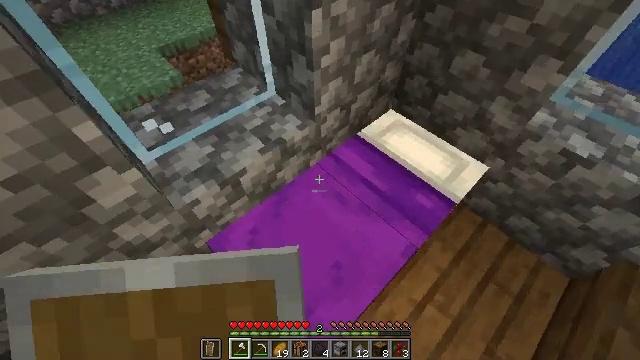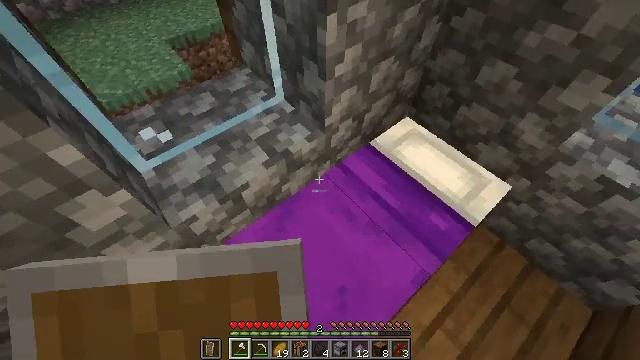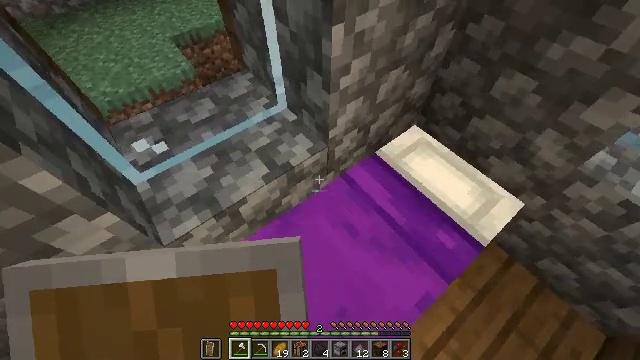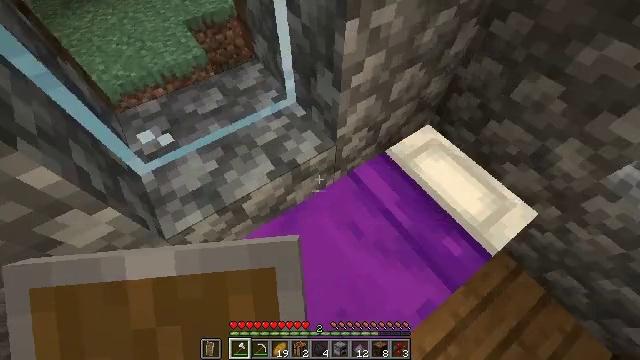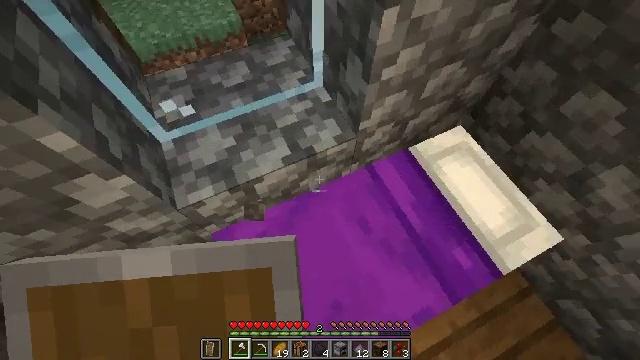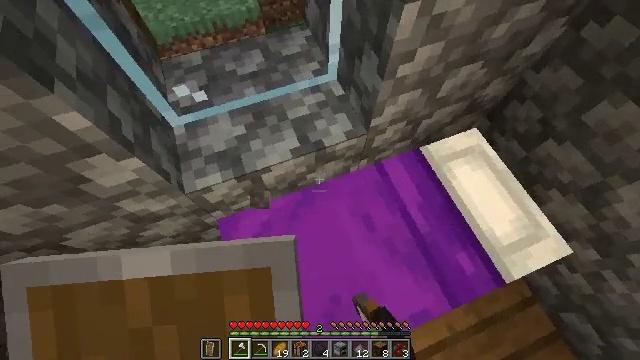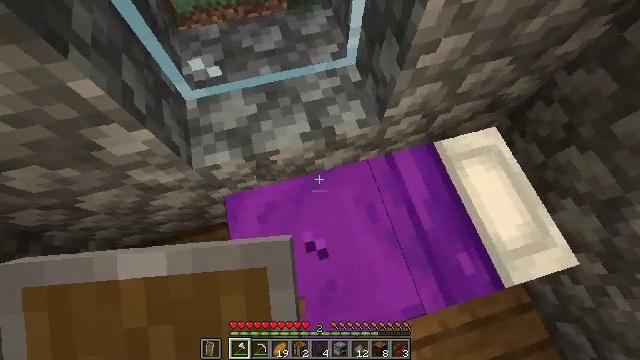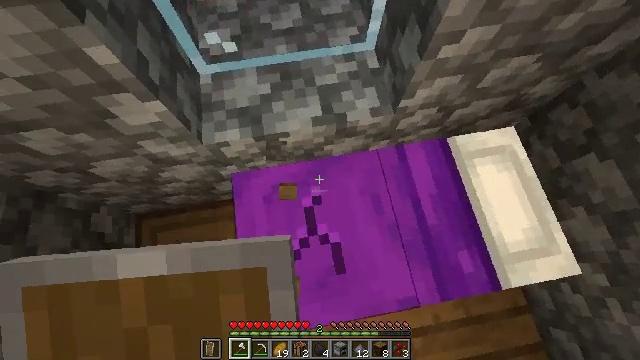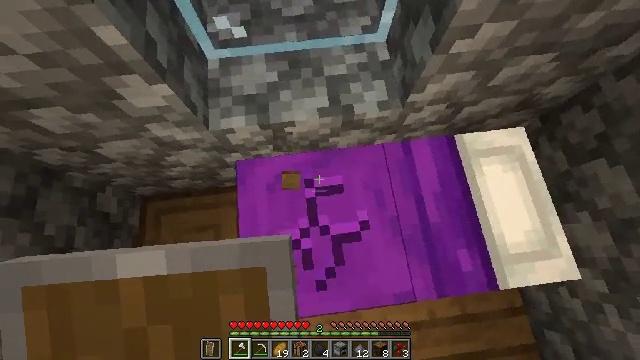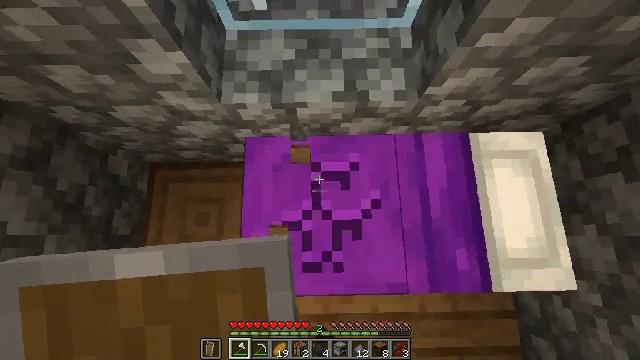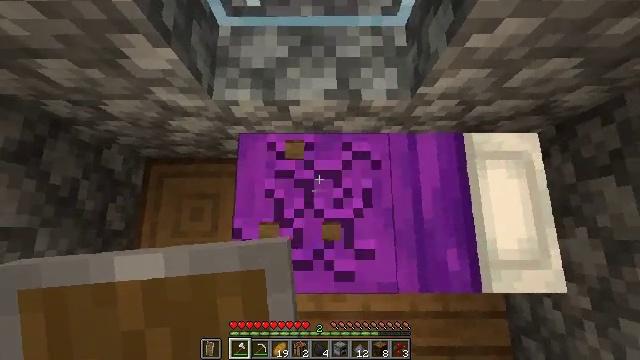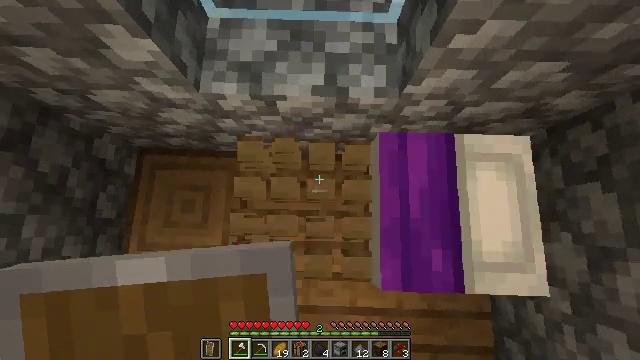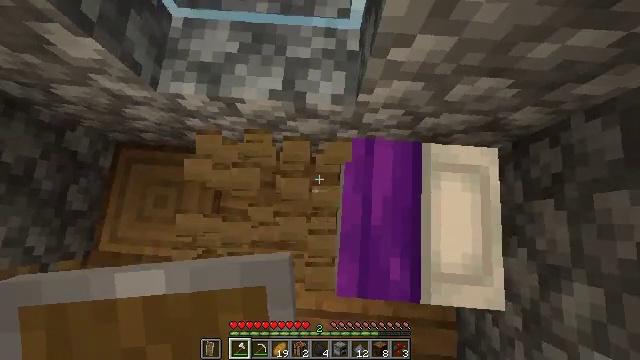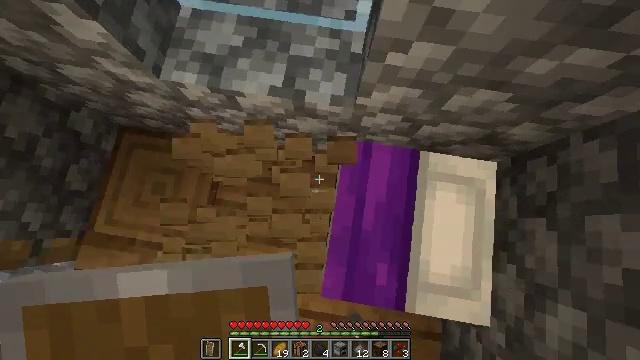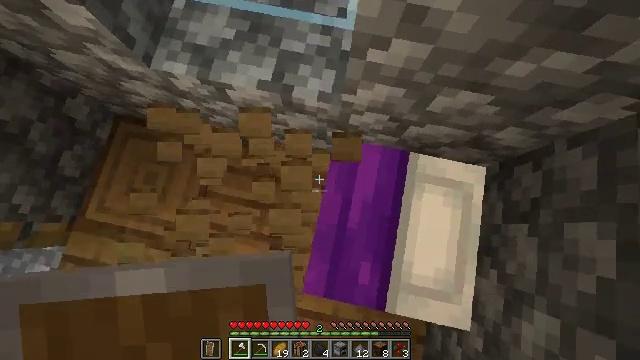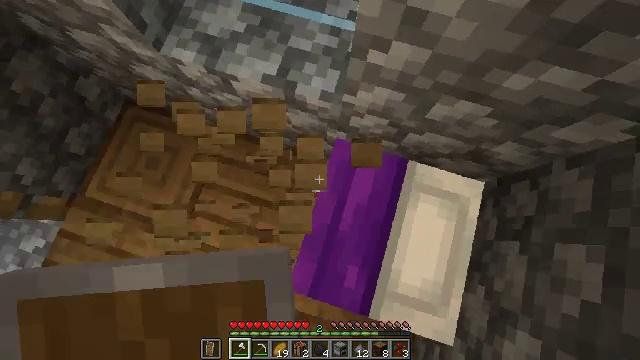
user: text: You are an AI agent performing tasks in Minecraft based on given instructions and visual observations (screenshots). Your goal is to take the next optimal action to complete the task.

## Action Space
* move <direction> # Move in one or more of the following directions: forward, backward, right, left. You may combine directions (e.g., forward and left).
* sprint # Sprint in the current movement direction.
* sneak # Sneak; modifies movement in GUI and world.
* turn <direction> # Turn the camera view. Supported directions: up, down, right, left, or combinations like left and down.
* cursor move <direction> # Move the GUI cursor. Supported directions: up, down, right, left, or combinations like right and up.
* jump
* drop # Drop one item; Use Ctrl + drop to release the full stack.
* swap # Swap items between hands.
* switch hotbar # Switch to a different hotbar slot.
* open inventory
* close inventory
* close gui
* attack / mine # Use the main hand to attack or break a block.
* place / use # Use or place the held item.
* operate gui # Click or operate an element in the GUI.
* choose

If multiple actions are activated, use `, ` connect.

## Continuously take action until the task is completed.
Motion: motion action
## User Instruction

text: Disassemble the purple bed for relocation.
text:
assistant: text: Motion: move forward, turn left and down
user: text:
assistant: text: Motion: turn left
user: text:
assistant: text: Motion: turn left and down
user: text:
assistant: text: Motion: turn left and down, attack / mine
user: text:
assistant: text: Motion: turn left and down
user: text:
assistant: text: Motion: turn left and down, attack / mine
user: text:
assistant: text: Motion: turn left and down, attack / mine
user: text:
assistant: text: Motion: turn left and down, attack / mine
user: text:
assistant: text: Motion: turn left and down, attack / mine
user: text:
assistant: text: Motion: move right, turn left, attack / mine
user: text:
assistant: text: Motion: move right, turn left and down, attack / mine
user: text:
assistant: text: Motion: move right, turn left, attack / mine
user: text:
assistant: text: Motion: turn left, attack / mine
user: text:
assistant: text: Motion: turn left, attack / mine
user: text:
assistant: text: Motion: turn left, attack / mine
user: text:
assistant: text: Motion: attack / mine